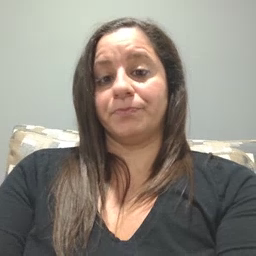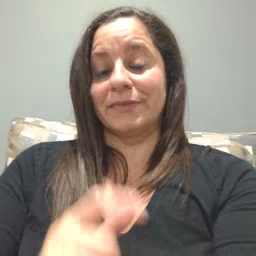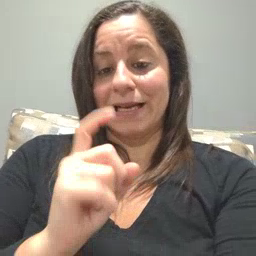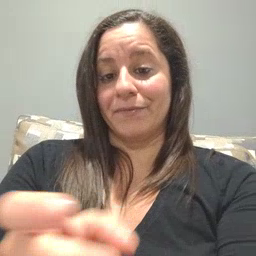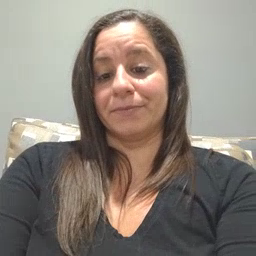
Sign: give